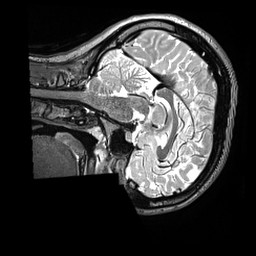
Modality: T2w
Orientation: sagittal
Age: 22
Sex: female
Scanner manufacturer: siemens
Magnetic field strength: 3 T
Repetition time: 3.2 s
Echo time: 0.564 s